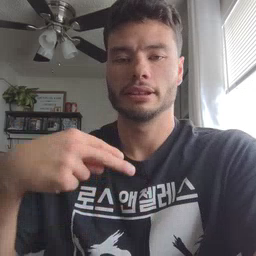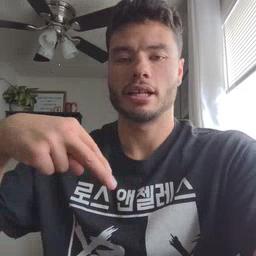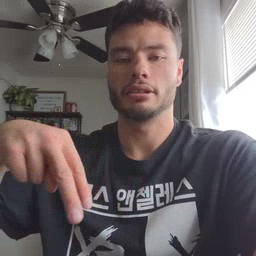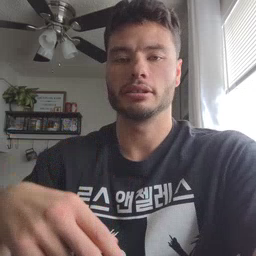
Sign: dance